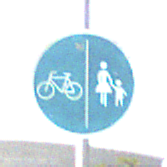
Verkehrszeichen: GetrennterRadUndGehwegRadwegLinks
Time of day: MorningAfternoon
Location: Outdoor (Suburban)
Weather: PartlyCloudy
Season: NotSpecified
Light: Natural